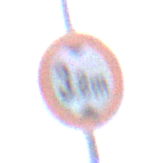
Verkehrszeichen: TatsaechlicheHoehe
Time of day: SunriseSunset
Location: Outdoor (Suburban)
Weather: Clear
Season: NotSpecified
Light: Natural